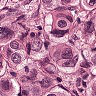
Metastatic tissue present: yes